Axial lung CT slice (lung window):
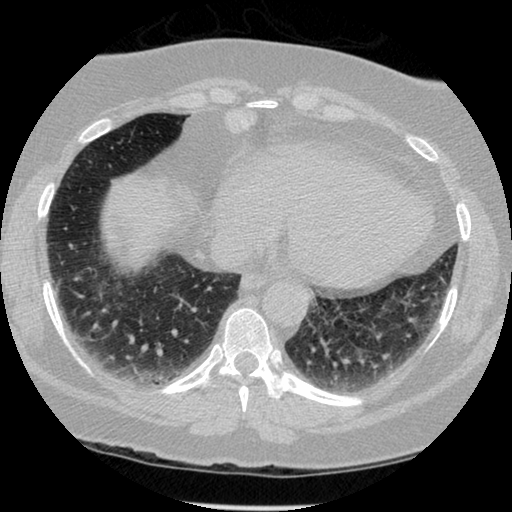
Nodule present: no